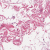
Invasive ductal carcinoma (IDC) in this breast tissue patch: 0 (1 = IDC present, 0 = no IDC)